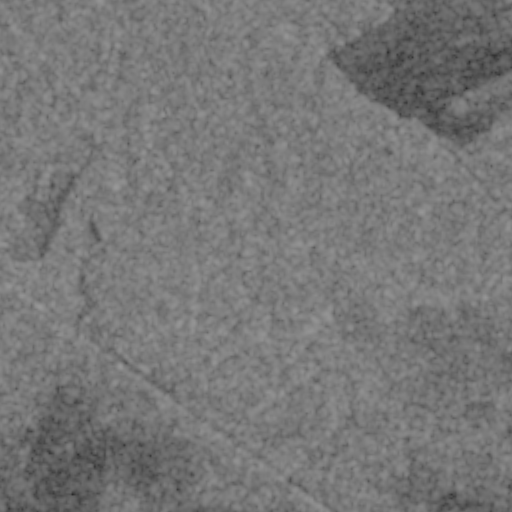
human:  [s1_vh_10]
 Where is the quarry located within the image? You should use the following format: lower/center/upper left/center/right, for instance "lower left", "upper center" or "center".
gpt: The quarry is located in the lower left of the image.
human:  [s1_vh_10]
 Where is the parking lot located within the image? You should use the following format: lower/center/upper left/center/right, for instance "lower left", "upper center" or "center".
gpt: There is no parking lot in the image.

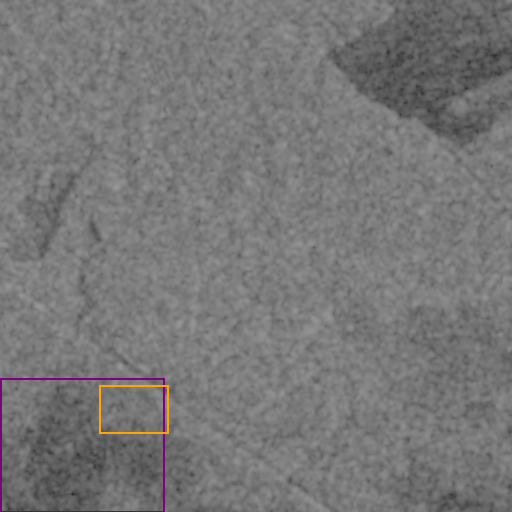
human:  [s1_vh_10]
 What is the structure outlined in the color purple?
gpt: The structure outlined in purple is a crop field.
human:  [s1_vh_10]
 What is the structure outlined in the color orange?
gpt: The structure outlined in orange is a quarry.
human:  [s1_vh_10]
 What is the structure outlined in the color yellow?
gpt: There is no yellow outline.